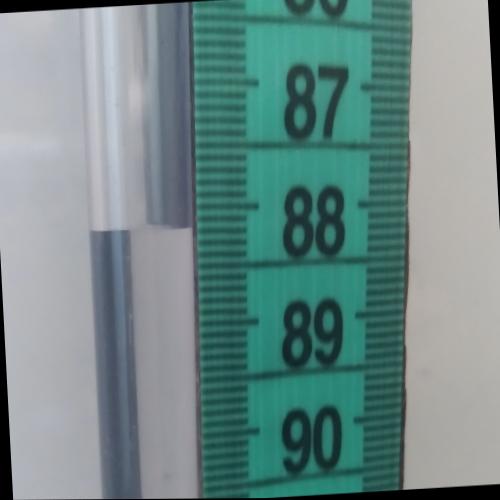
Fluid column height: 88.2 cm